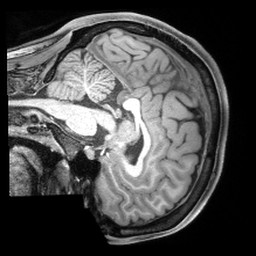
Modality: T1w
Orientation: sagittal
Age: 23
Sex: female
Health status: healthy
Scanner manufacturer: siemens
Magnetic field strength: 3 T
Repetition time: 2.4 s
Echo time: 0.00194 s